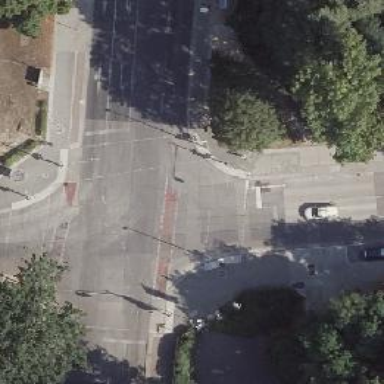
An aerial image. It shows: Concrete footway with traffic signals at crossing.